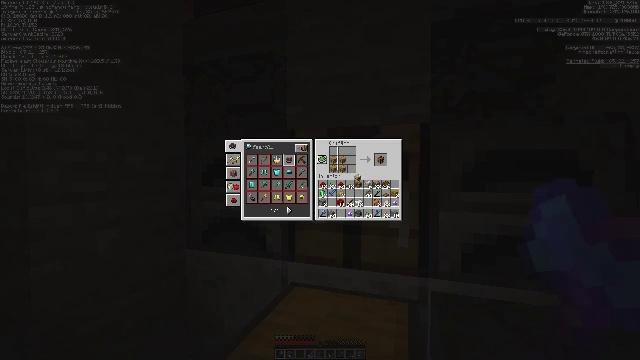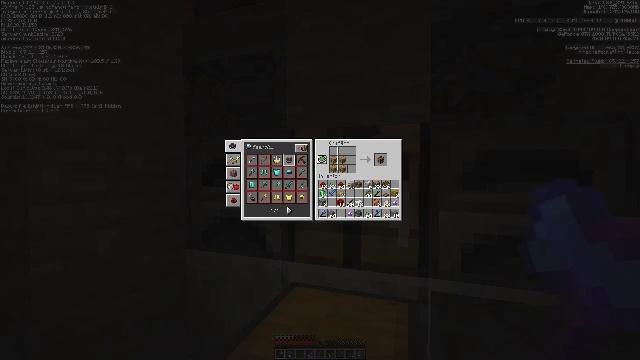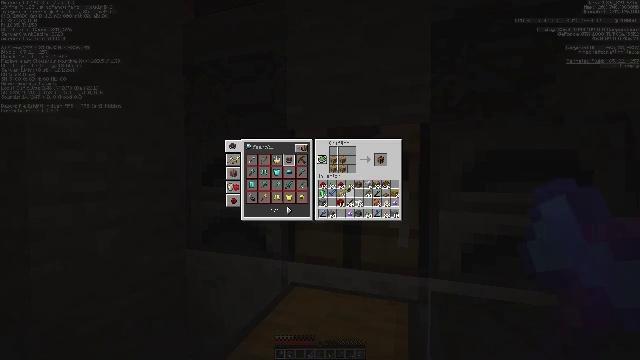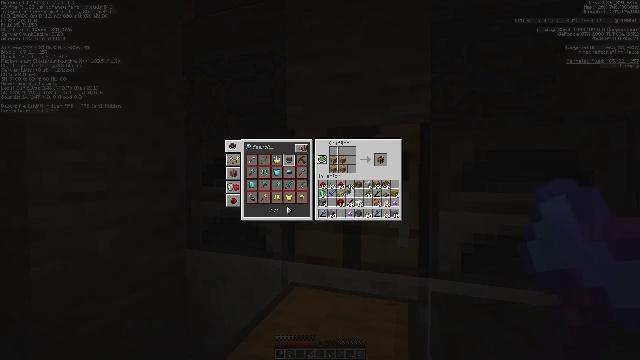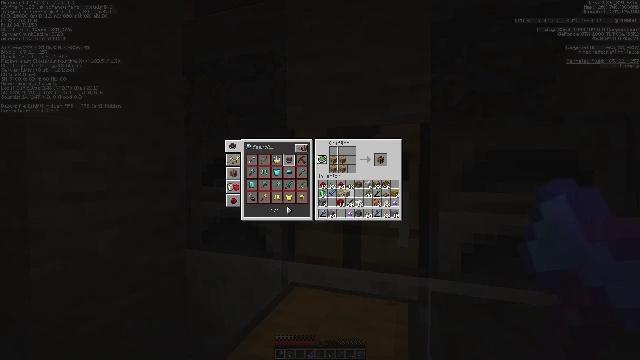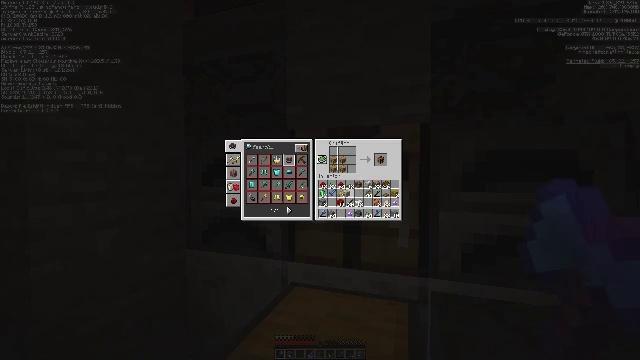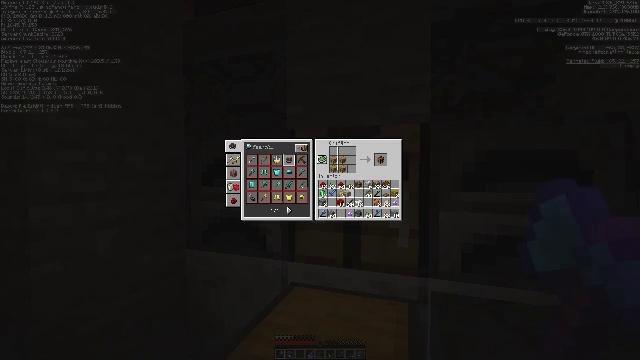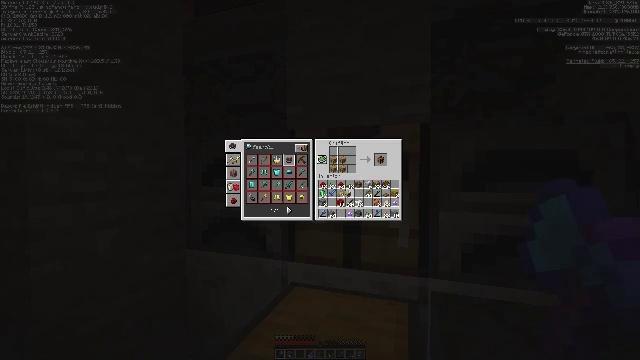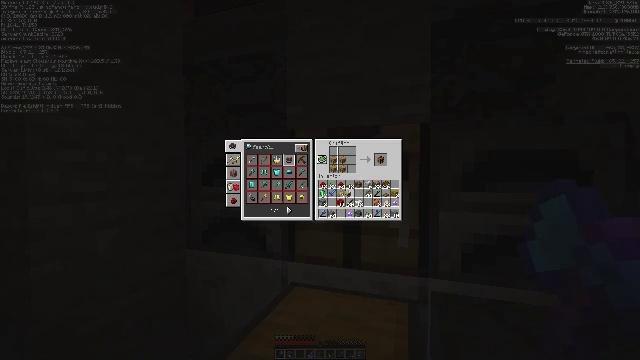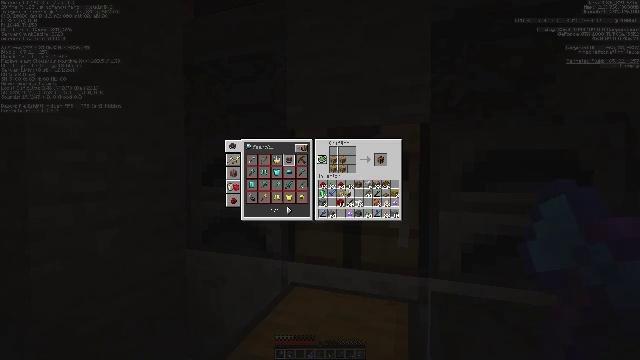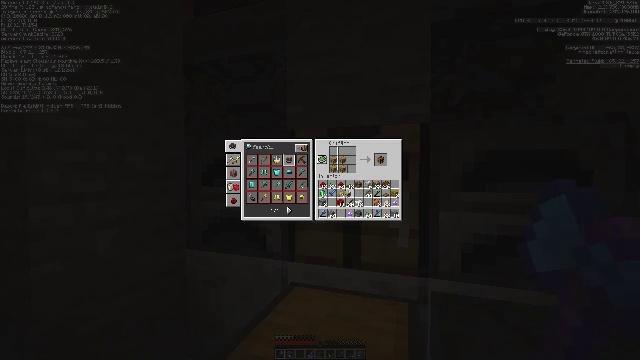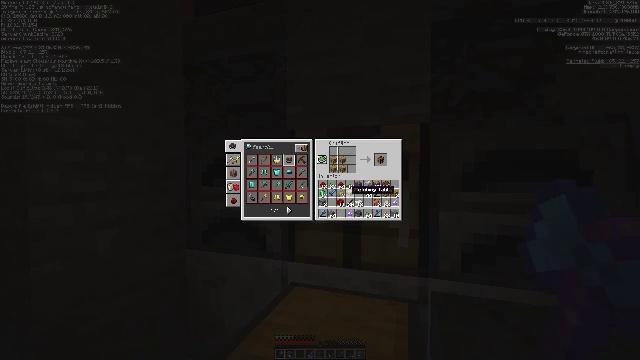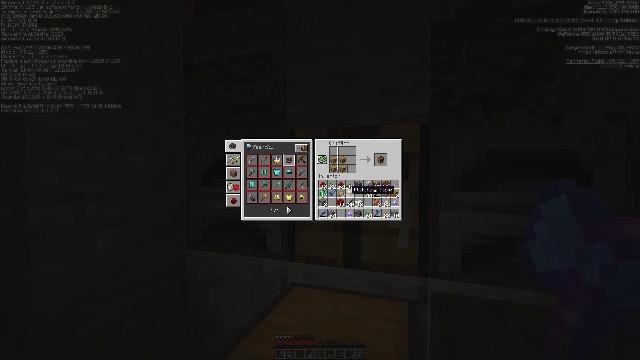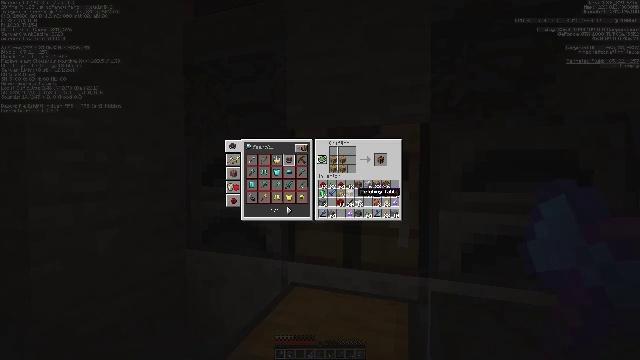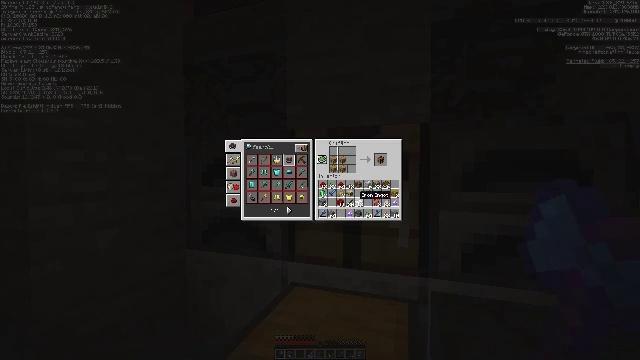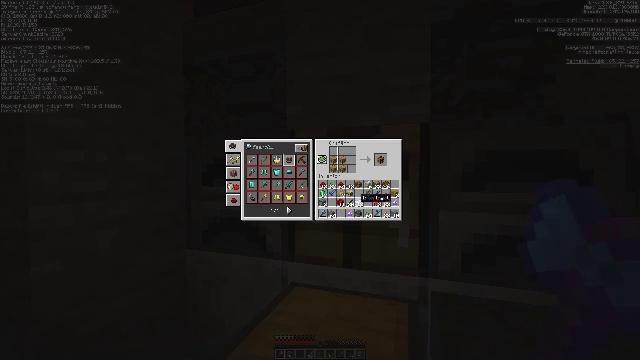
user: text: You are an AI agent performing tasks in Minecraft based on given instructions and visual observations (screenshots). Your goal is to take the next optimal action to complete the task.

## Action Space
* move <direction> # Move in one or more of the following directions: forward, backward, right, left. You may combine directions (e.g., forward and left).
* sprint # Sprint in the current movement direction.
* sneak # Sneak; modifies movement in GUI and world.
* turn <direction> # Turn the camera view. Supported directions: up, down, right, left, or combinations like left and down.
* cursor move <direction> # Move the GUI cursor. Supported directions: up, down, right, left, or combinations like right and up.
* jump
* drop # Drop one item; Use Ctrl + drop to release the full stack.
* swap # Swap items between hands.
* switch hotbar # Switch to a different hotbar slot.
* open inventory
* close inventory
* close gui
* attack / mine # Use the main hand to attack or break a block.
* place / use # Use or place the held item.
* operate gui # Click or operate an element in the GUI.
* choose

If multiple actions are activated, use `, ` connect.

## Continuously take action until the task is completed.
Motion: motion action
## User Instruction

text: Craft a smithing table.
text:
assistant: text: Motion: turn left and down
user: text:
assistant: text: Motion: turn down
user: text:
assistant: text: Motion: no_op
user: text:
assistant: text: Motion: no_op
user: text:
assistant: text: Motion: no_op
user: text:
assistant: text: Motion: no_op
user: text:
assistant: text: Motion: no_op
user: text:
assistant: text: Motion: attack / mine
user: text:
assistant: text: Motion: attack / mine
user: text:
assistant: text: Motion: attack / mine
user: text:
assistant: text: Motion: no_op
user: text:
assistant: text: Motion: no_op
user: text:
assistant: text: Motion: turn right
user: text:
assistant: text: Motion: turn down
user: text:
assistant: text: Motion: no_op
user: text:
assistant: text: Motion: no_op
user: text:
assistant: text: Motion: attack / mine
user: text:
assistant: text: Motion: attack / mine
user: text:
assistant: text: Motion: turn up, attack / mine
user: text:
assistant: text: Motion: turn left and up
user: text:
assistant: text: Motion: turn left and up
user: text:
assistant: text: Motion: turn up
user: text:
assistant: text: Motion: no_op
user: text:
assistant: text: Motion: no_op
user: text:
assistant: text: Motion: no_op
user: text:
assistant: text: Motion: no_op
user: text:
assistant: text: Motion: no_op
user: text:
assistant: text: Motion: no_op
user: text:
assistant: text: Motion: no_op
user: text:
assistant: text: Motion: no_op